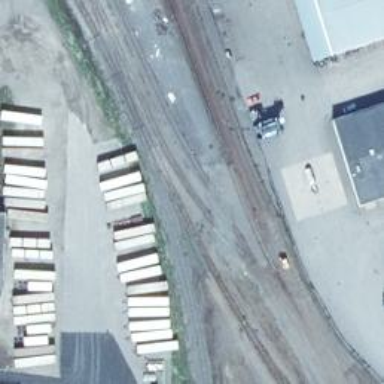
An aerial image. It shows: Abandoned railway spur.